Interaction volume radius: 5 \u00c5
Interaction volume height: 25 \u00c5
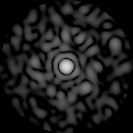
Disorder parameter: 0.8463